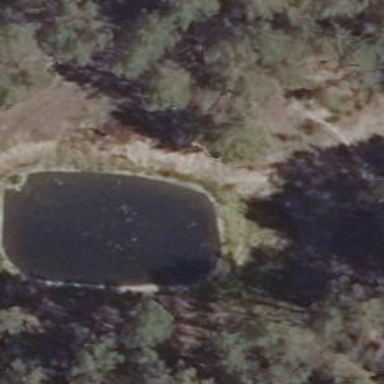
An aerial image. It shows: Fire water pond meant for emergency use.